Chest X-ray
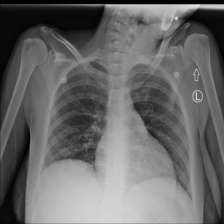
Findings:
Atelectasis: negative
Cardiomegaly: negative
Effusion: negative
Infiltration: negative
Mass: negative
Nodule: negative
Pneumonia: negative
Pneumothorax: negative
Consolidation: negative
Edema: negative
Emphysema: negative
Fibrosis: negative
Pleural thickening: negative
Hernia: negative